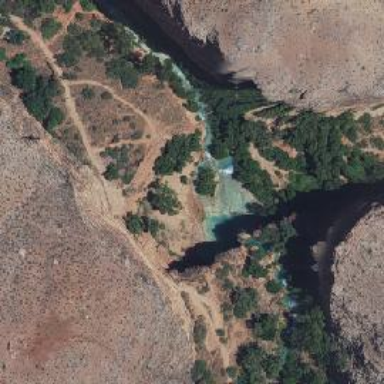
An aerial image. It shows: Majestic waterfall cascading down cliff.